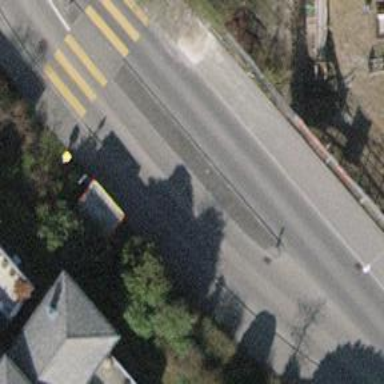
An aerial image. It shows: Bus stop equipped with public transport stop position.